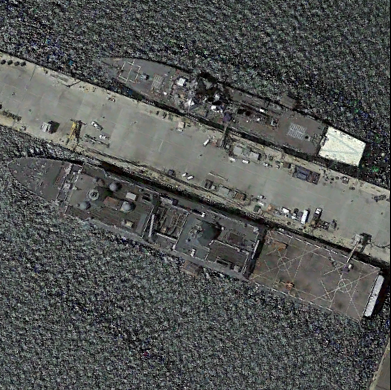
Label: combat